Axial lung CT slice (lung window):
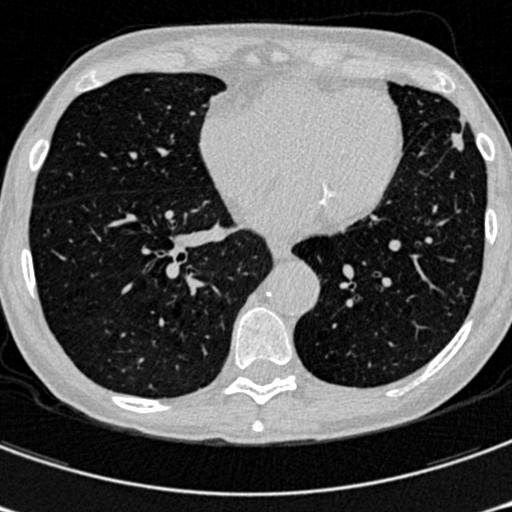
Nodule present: no